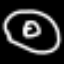
Label: donut